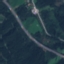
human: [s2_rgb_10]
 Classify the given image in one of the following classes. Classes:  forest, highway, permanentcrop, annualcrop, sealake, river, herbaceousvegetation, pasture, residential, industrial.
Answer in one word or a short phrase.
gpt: Highway